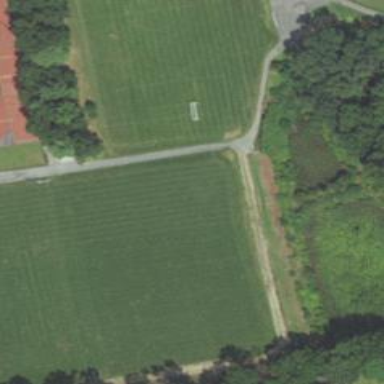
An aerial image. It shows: Soccer pitch designated for leisure and sports activities.